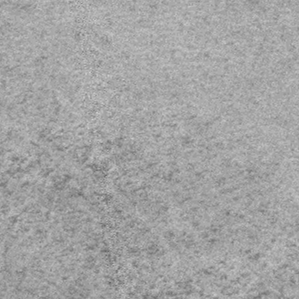
Label: frost